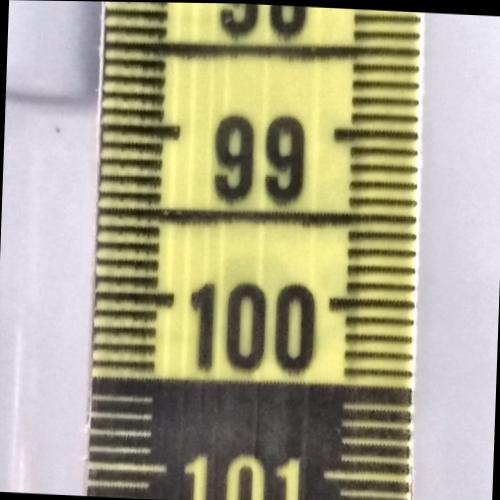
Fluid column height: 98.9 cm